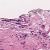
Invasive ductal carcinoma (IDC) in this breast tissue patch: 0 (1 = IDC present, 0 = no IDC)